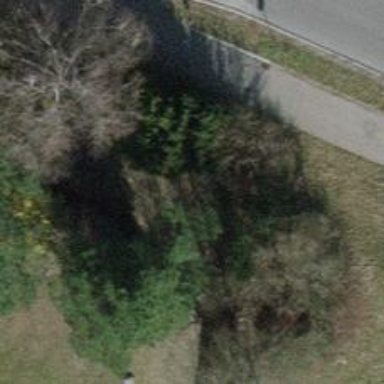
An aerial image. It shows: Service road covered with grass pavers.